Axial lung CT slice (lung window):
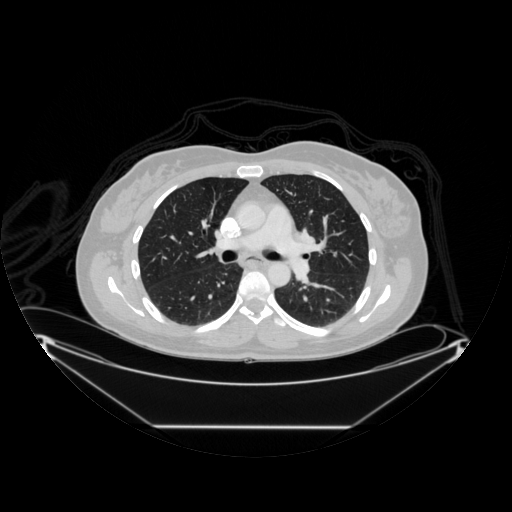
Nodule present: no